Question: Do anyone know the code for a character that is used for coordinates, i.e. longitude and lattitude? Its similar to the symbol for celsius, like an 'o'
I suspect that there's a code for it with a backslash. (\xxxxx)

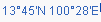
Answer: What you are looking for is <URL>, the degree symbol. It may be used for temperature and angular location as is being done in your case.
You should use an apostrophe to indicate minutes of arc. Use <URL>. If you use an apostrophe, the result look right, but it may also fail to be useful to a crawler or screen-reader.
Seconds likewise should use <URL>, the double prime. Do not use a double quotation mark.
The image below shows a comparison of the two symbols as rendered: